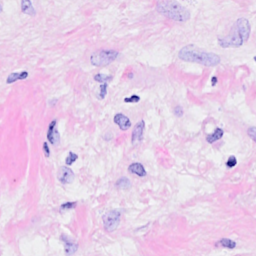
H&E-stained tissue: Breast